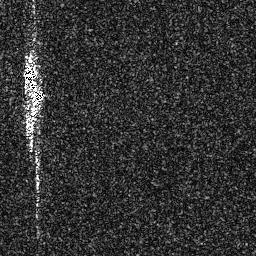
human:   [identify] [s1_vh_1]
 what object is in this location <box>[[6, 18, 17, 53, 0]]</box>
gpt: <ref>1 large ship at the left</ref>